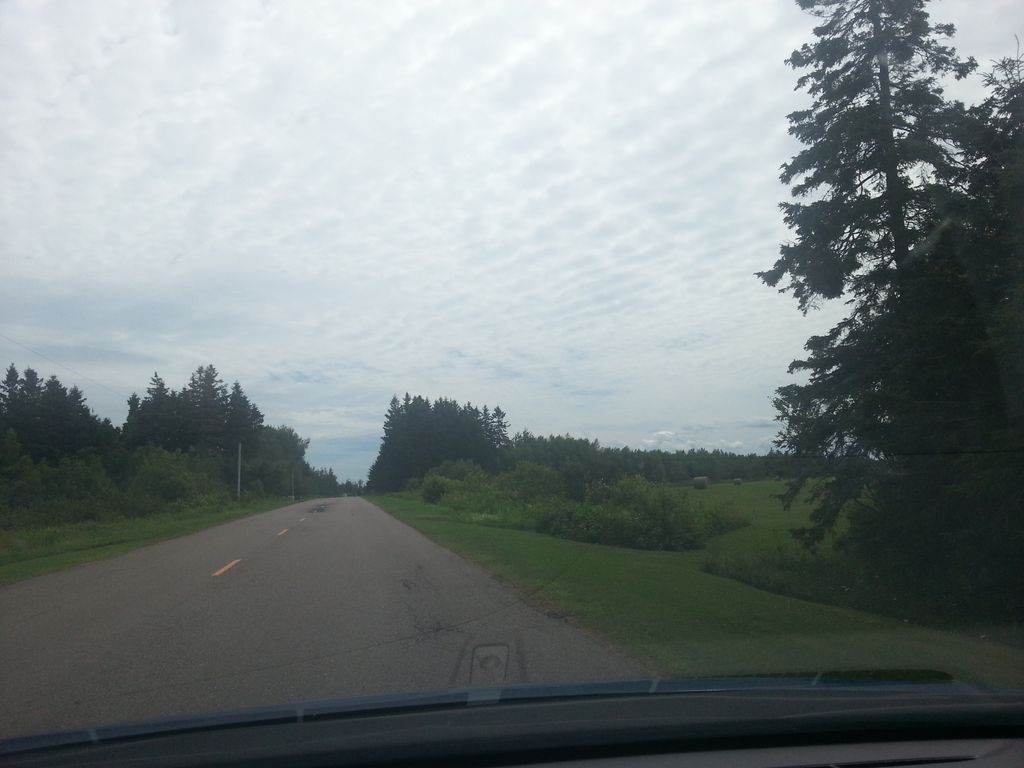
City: charlottetown